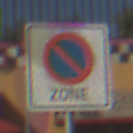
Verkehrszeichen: BeginnEingeschraenktesHalteverbotZone
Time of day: MorningAfternoon
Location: Outdoor (Special)
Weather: PartlyCloudy
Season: NotSpecified
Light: Natural